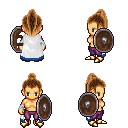
a pixel art fantasy rpg character, female body template, human, tanned skin, white trimmed cape, magenta pants, brown long topknot hairstyle, white cloth bandages, gold boots, shield, four views (front, back, left, right), 2x2 character sprite sheet, small pixel art, hard edges, no anti-aliasing